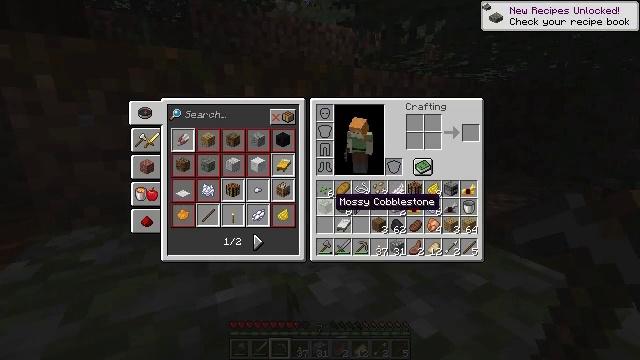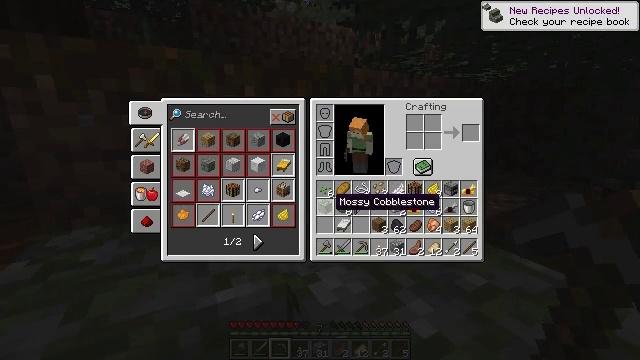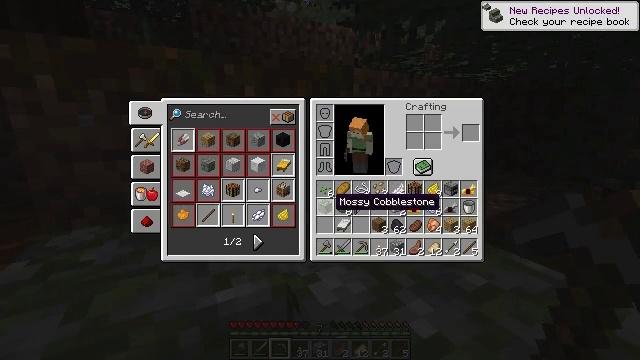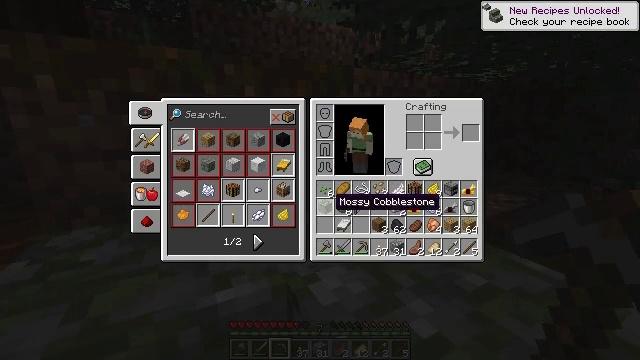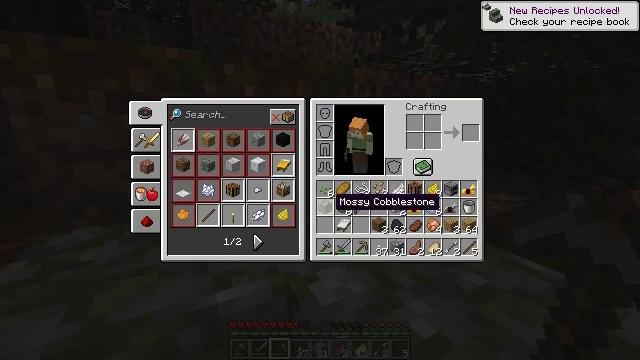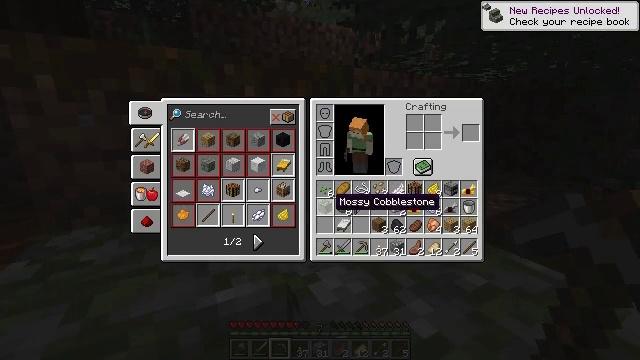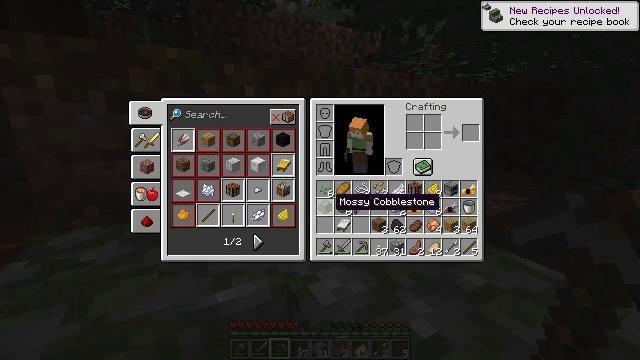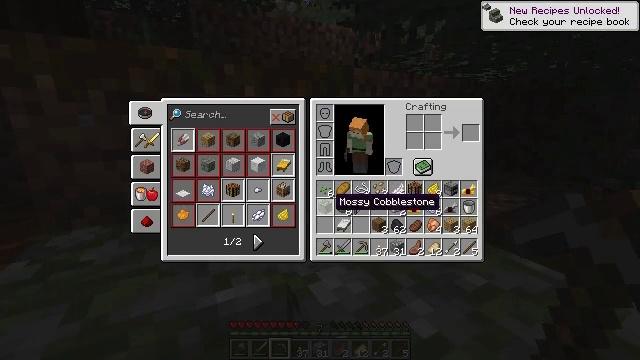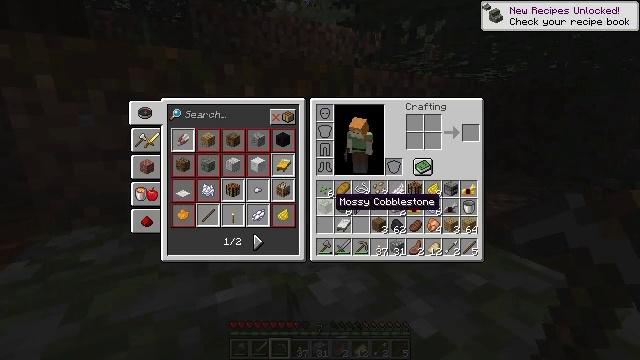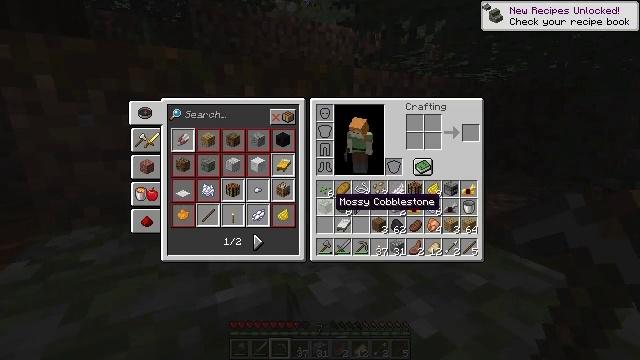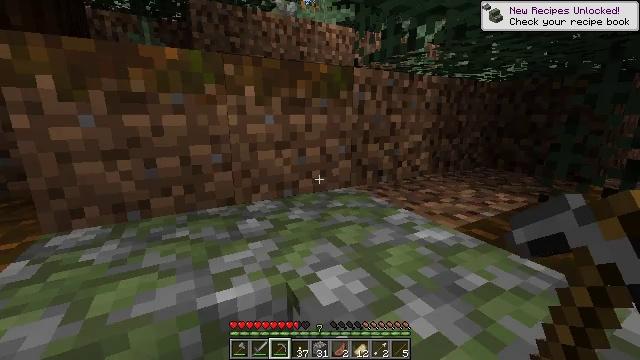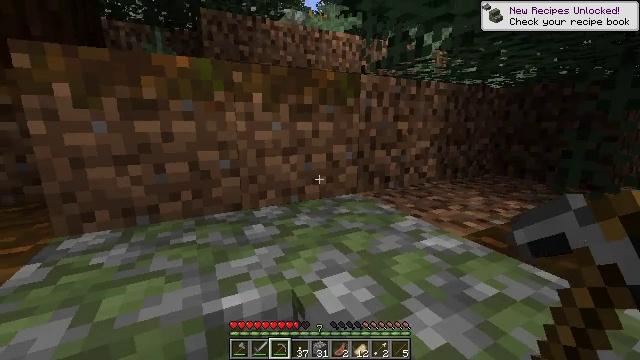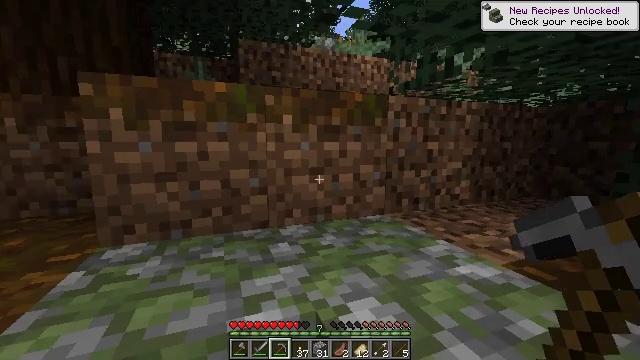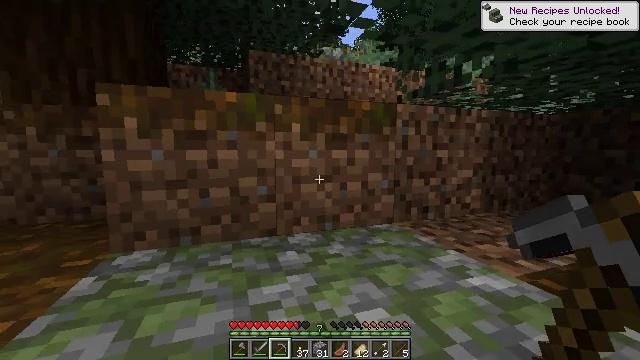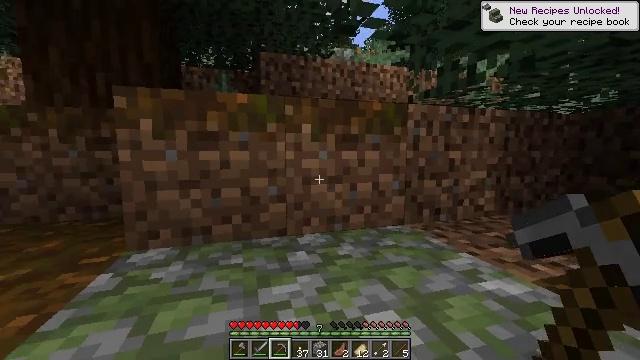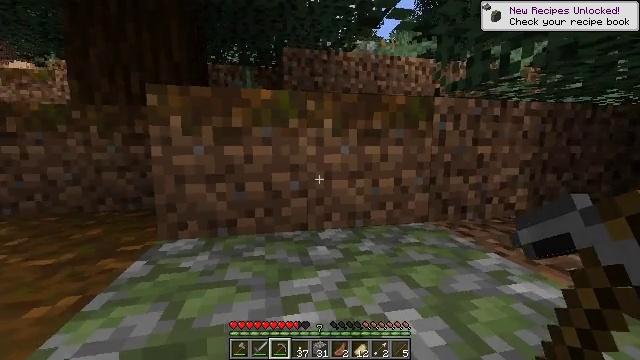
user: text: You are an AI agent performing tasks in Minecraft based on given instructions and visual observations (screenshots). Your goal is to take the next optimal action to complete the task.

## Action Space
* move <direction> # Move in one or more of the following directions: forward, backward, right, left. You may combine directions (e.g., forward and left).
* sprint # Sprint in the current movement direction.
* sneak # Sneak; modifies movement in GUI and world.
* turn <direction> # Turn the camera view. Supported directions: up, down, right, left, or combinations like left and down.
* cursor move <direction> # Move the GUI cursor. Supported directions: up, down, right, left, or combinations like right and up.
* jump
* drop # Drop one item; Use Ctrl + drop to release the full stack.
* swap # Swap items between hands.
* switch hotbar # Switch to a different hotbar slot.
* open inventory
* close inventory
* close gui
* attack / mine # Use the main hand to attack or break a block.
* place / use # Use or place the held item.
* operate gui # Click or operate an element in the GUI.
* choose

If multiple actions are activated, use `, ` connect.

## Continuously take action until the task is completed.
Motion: motion action
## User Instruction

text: Collect the podzol with your tools.
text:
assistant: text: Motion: no_op
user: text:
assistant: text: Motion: no_op
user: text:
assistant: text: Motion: no_op
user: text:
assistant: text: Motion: no_op
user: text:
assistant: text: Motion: no_op
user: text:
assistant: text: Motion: no_op
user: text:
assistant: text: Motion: no_op
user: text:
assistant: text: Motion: no_op
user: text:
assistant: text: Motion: no_op
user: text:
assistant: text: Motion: no_op
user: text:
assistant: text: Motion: turn left and up
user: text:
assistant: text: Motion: turn left and up
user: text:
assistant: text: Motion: turn left and up
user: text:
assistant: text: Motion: turn left
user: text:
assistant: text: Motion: turn left and down
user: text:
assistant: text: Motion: move forward, turn left and down
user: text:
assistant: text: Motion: move forward, turn left and down
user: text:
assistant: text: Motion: move forward and move left, turn left
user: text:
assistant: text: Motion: move forward and move left, turn left and up
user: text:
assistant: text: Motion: move forward and move left, turn left
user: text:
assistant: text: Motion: move forward and move left
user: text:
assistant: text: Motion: move forward and move left
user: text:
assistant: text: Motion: move forward and move left
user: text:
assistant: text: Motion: move forward and move left
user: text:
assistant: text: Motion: move forward
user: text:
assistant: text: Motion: move forward
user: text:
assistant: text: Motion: move forward, turn left and down
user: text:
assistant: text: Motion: move forward, turn left and down
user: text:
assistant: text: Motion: move forward
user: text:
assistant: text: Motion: move forward